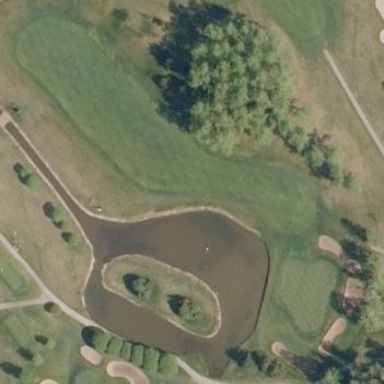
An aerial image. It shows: Rough area in golf course.